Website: apple
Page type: order-returns
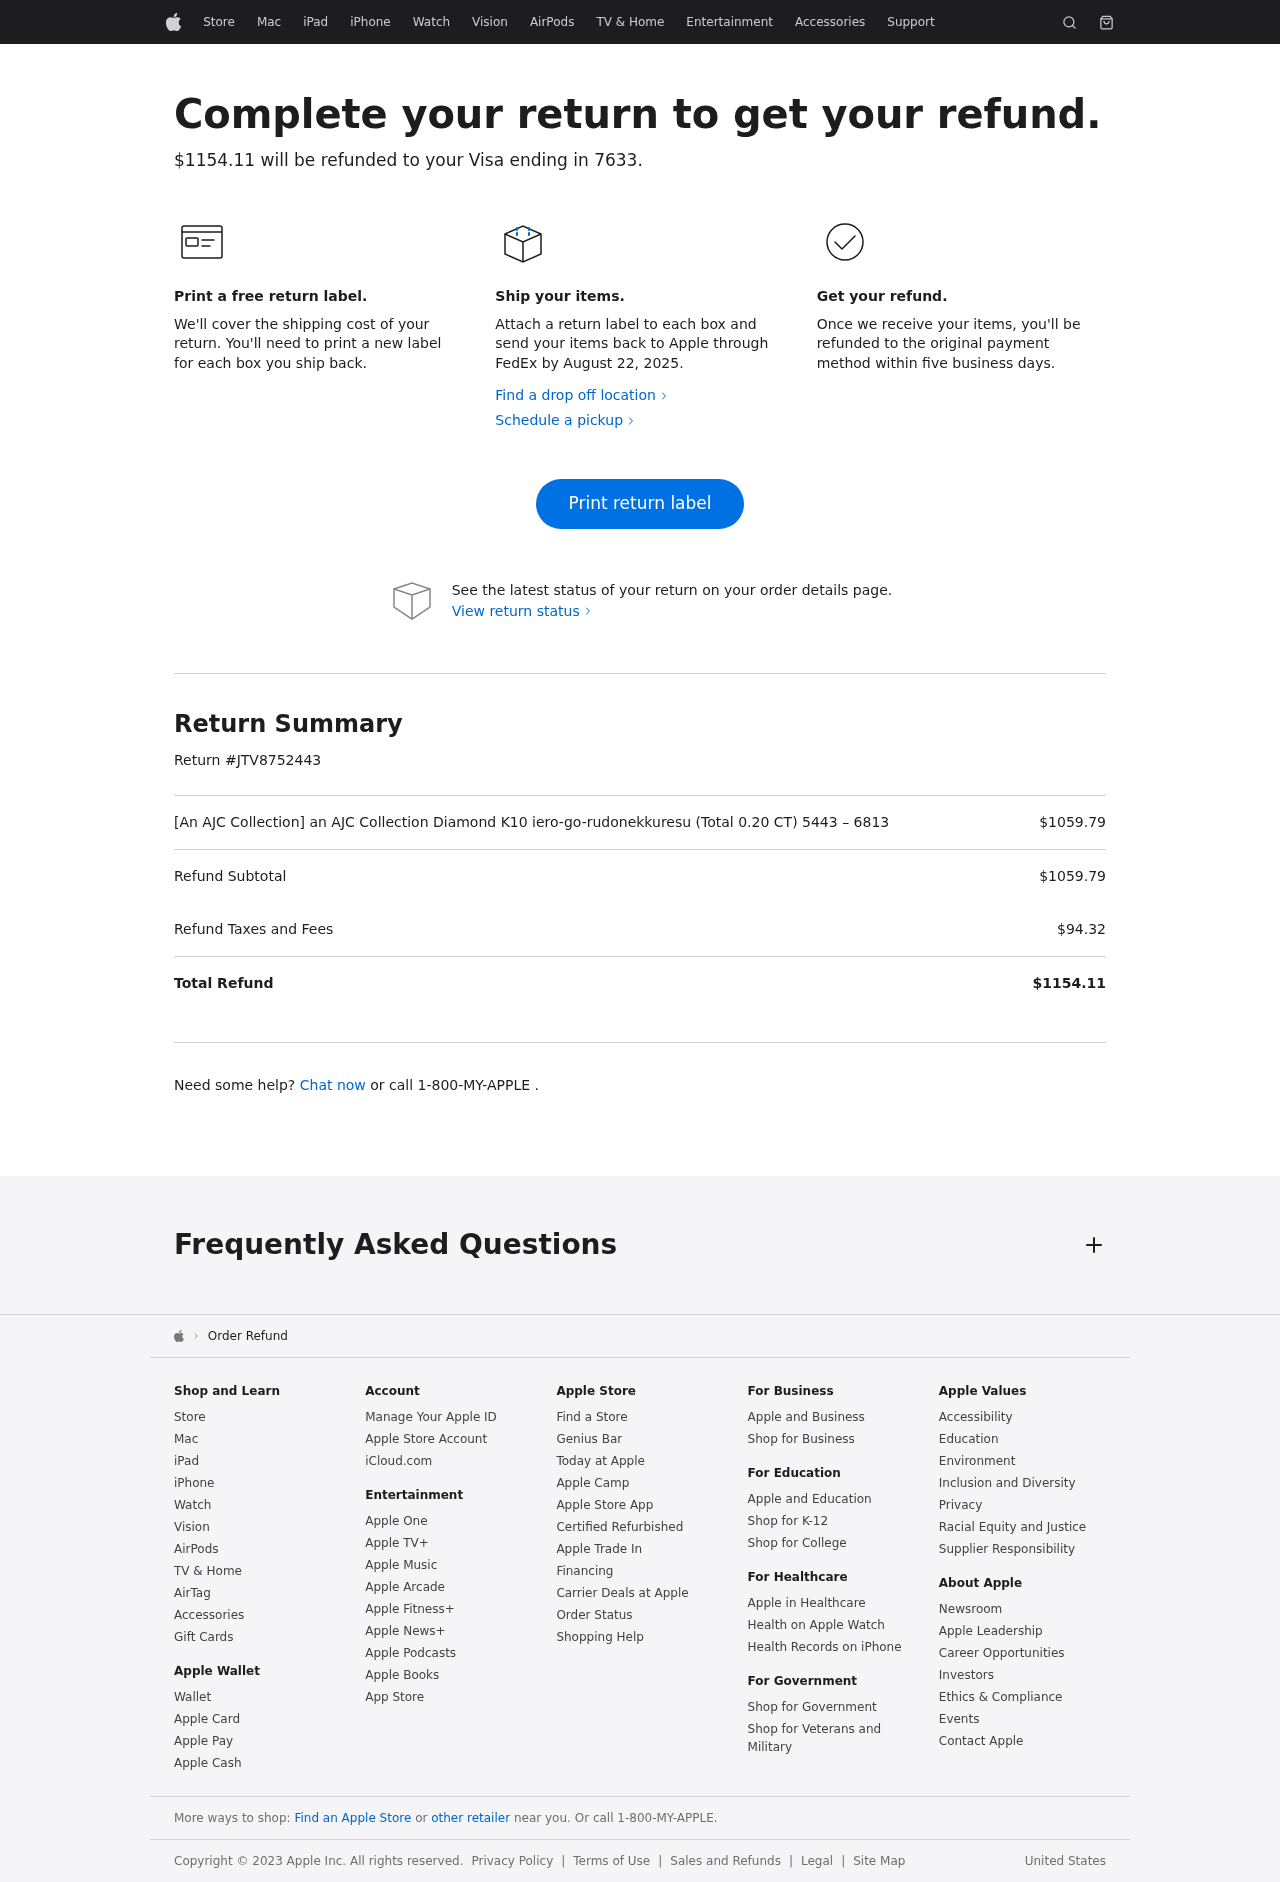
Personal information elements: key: PII_CARD_LAST4
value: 7633
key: PII_CARD_TYPE
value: Visa
Product elements: key: PRODUCT1_NAME
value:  [An AJC Collection] an AJC Collection Diamond K10 iero-go-rudonekkuresu (Total 0.20 CT) 5443 – 6813
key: PRODUCT1_PRICE
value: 1059.79
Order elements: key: ORDER_TOTAL
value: $1154.11
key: ORDER_RETURN_BY_DATE
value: August 22, 2025
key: ORDER_RETURN_ID
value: JTV8752443
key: ORDER_SUBTOTAL
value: $1059.79
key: ORDER_TAX
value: $94.32